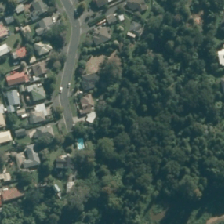
Land cover: indigenous_forest